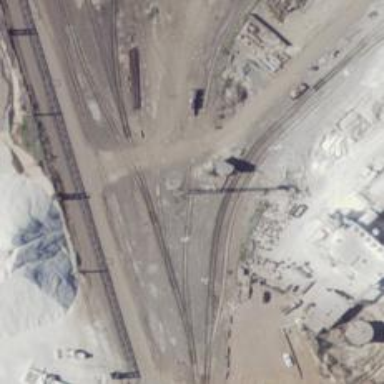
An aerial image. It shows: Level crossing along the railway.